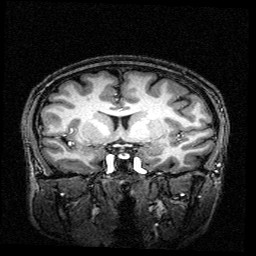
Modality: T1w
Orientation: sagittal
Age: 31
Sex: female